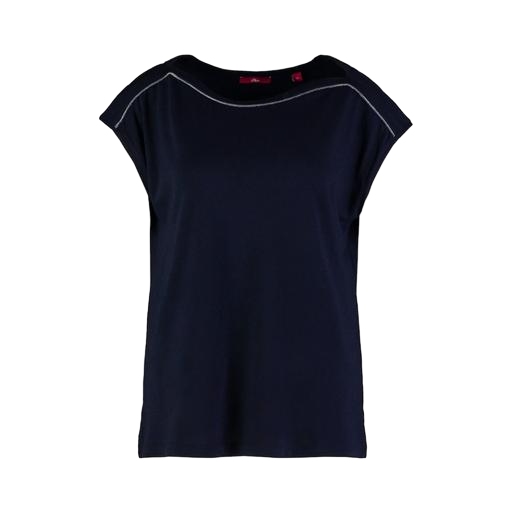
cap-sleeved tee, blue plus size printed t-shirt only macy, blue petite boat-neck t-shirt only macy, white background